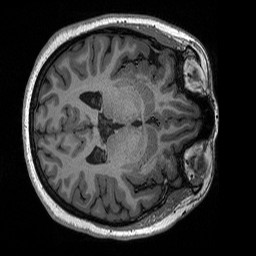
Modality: T1w
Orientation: axial
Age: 22
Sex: female